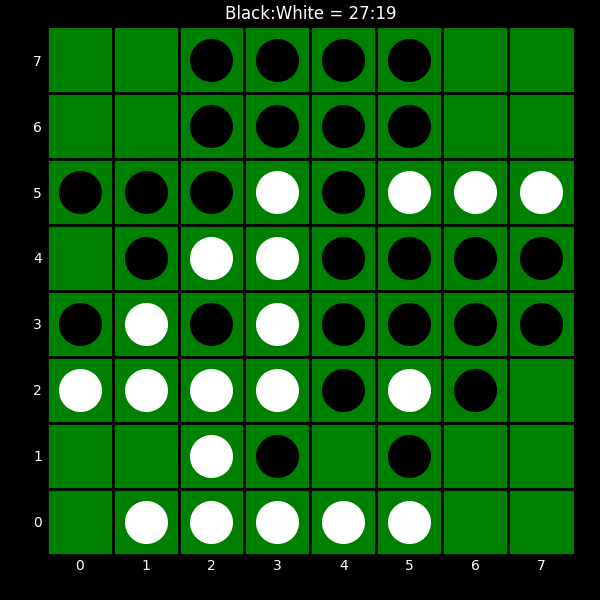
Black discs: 27
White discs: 19